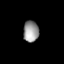
Tissue: lung
Cell type: T cells
Senescence score: 0.6317
Nuclear area (px): 320
Mean DAPI intensity: 151.609